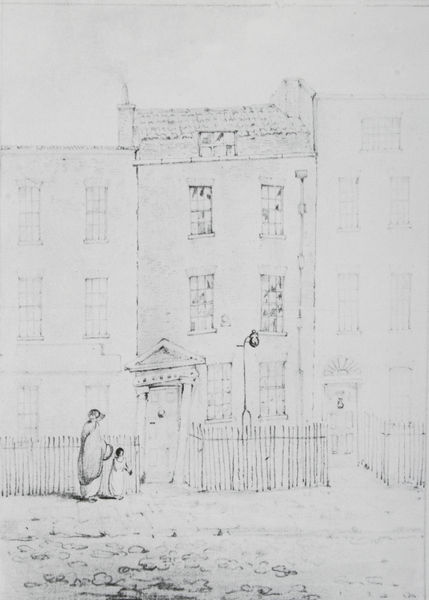
Titel: The House of James Barry
Künstler: Joshua Bryant
Standort: New Haven (Connecticut)
Institution: Yale Center for British Art
Schlagwörter: weiß, menschen, mädchen, stadt, fenster, frau, grau, hut, lampe, laterne, schwarz, skizze, strasse, säulen, tür, zeichnung, dach, dame, gebäude, haus, weg, zaun, hochformat, architektur, blass, steine, häuser, einsam, rauch, eltern, frau kind, kind, mutter, personen, tochter, england, front, kamin, kinder, schornstein, pfütze, fassade, fassaden, pflaster, türen, giebel, sprossenfenster, graphik, linien, gartenzaun, lattenzaun, eingang, eingänge, tusche, schwarz-weiss, entwurf, dreiecksgiebel, portal, pforte, straßenlaterne, stockwerke, haustür, gibel, häuserzeile, häuserreihe, vorgarten, reihenhaus, reihenhäuser, flüchtig, mittelmeerland, schronstein, hautür, hautüre, pfalter, häusr, bleispift